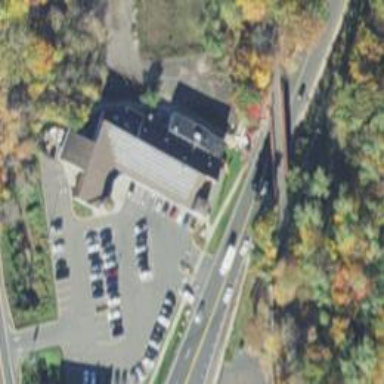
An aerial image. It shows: Convenience shop.